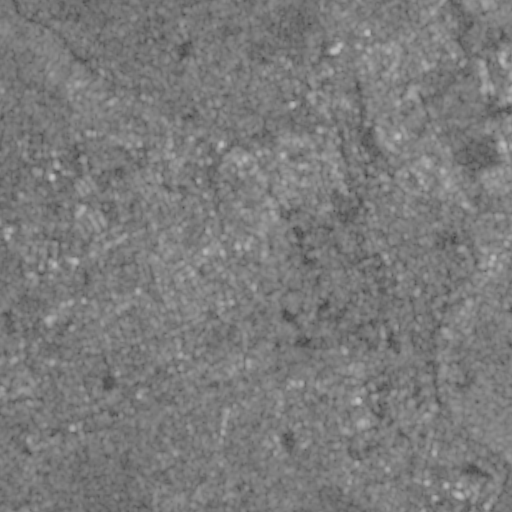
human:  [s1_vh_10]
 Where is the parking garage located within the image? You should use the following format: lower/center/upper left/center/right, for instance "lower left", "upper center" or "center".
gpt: The parking garage is located in the center left of the image.
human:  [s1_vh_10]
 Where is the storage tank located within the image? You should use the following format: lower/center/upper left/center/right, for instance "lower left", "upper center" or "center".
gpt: The storage tank is located in the lower left of the image.
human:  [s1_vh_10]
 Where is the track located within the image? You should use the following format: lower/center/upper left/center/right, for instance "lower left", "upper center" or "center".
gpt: The track is located in the upper center of the image.
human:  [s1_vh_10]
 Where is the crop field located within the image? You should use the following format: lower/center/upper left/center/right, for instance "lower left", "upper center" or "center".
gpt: There is no crop field in the image.

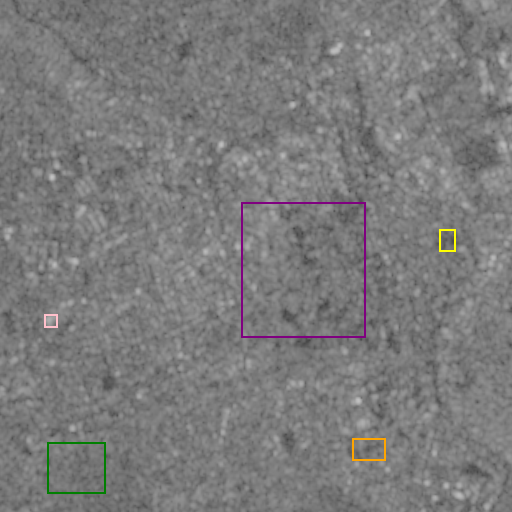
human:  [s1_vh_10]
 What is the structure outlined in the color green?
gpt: The structure outlined in green is a crop field.
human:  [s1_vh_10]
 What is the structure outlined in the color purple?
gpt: The structure outlined in purple is a park.
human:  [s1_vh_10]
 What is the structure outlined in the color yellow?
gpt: The structure outlined in yellow is a parking lot.
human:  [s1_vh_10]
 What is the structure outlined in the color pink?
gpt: The structure outlined in pink is a power plant.
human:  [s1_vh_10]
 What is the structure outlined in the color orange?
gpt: The structure outlined in orange is a water park.
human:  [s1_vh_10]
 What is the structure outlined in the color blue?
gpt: There is no blue outline.